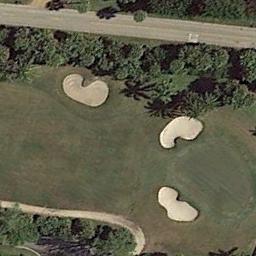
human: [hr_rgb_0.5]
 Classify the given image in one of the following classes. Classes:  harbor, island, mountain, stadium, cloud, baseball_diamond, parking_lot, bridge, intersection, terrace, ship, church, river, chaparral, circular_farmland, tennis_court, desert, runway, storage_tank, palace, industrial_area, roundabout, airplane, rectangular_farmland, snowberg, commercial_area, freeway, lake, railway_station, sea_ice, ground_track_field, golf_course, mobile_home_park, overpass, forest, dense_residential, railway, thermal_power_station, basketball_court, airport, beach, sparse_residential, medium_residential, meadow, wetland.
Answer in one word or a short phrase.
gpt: golf_course